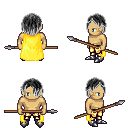
a pixel art fantasy rpg character, male body template, human, tanned skin, yellow cape, gold greaves, gray bangs hairstyle, metal boots, spear, four views (front, back, left, right), 2x2 character sprite sheet, small pixel art, hard edges, no anti-aliasing